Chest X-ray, PA view. Patient: 72 years old, sex M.
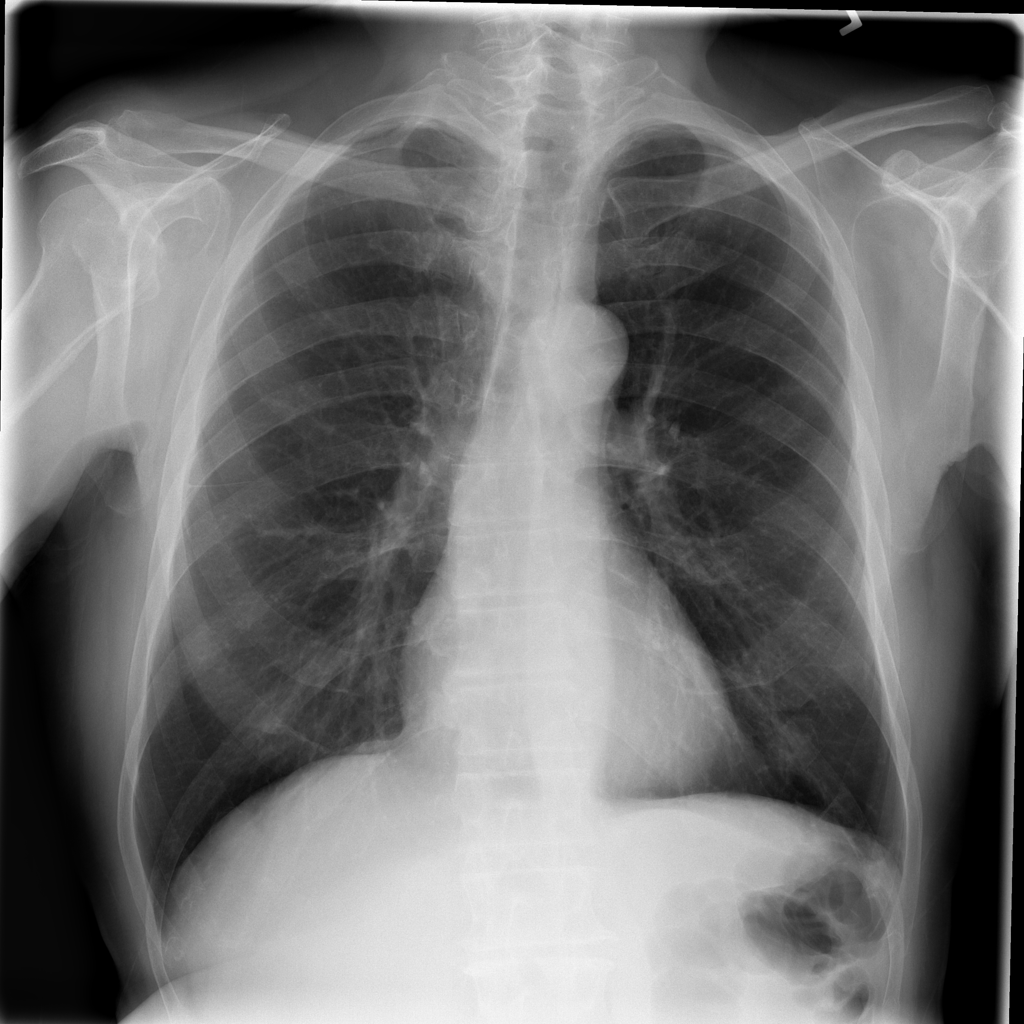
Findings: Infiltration